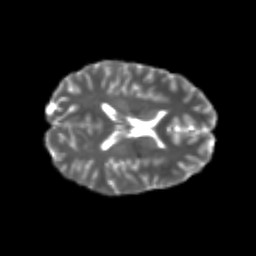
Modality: T2w
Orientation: axial
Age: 24
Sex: female
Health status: healthy
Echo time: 0.074 s